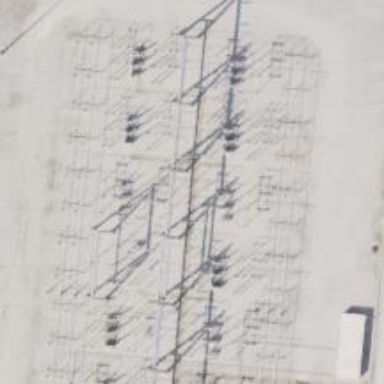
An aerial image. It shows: Switch for power supply.